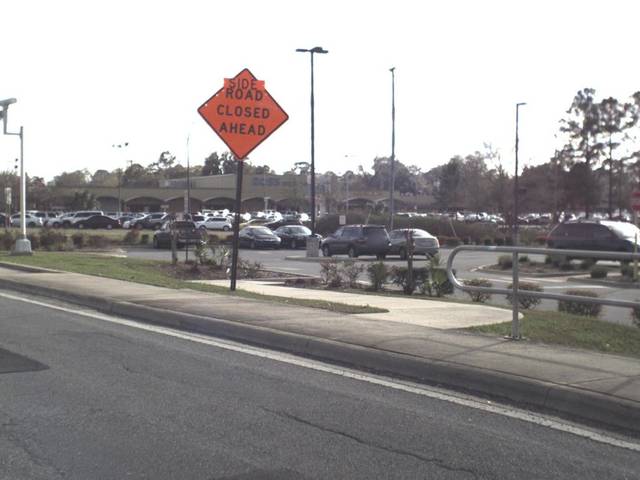
Region: United States
Coordinates: 30.438, -84.262